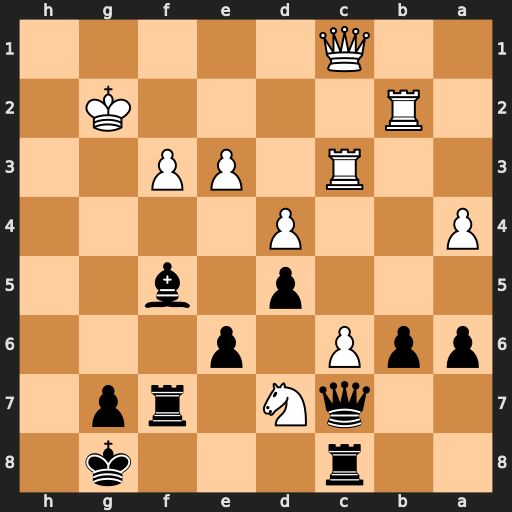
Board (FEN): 2r3k1/2qN1rp1/ppP1p3/3p1b2/P2P4/2R1PP2/1R4K1/2Q5
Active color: b
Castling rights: -
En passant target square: -
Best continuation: Bh3+ Kf2 Qh2+ Ke1 Qg3+ Kd2 Rxf3